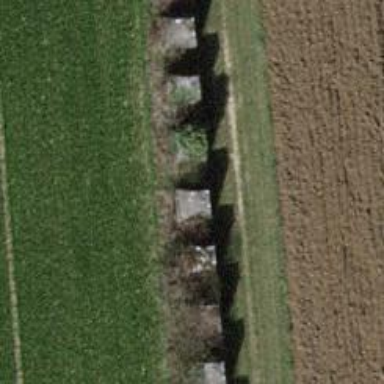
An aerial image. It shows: Block barrier.